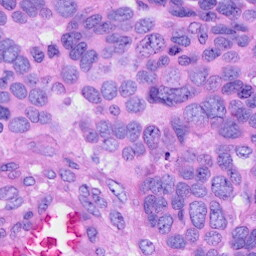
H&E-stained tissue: Ovarian